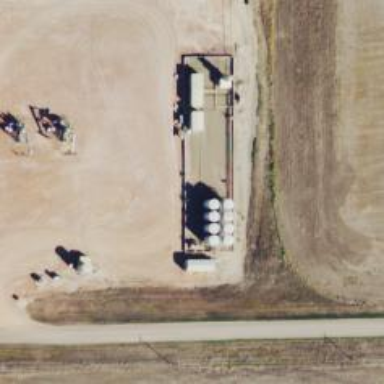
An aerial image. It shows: Storage tank with man-made structure.